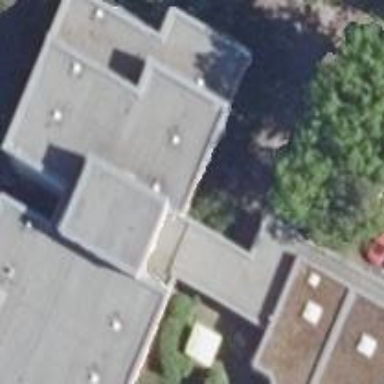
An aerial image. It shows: Residential building.